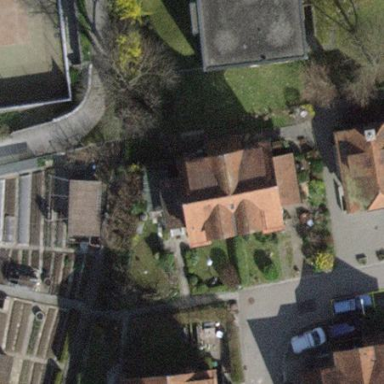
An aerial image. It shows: Semidetached house.